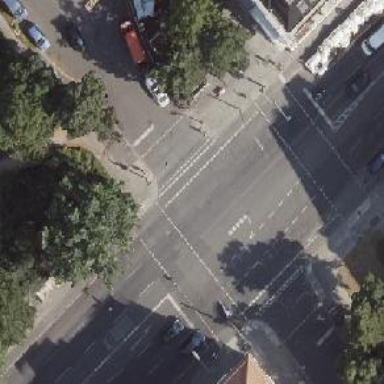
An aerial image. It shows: Footway crossing with traffic signals.